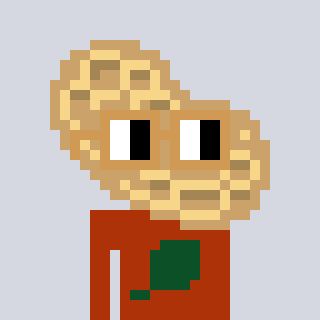
a pixel art character with square brown glasses, a peanut-shaped head and a hotbrown-colored body on a cool background